Field crop: maize
Growth stage: 2
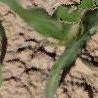
Species: maize